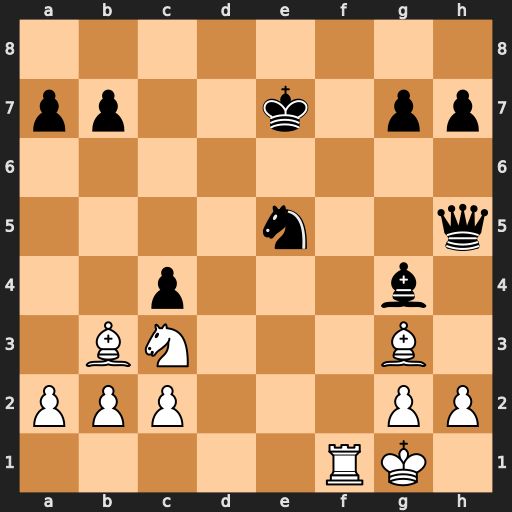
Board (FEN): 8/pp2k1pp/8/4n2q/2p3b1/1BN3B1/PPP3PP/5RK1
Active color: w
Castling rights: -
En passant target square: -
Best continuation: Re1 cxb3 Rxe5+ Qxe5 Bxe5 bxc2 Bf4